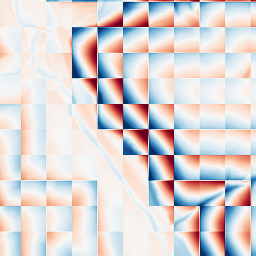
Category: wavelet
Decomposition family: wavelet_biorthogonal
Decomposition parameters: wavelet: bior1.3
level: 5
Upsampling method: sinc_blackman
Upsampling parameters: scale: 2
kernel_size: 8
Upsampling scale: 2